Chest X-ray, PA view. Patient: 49 years old, sex M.
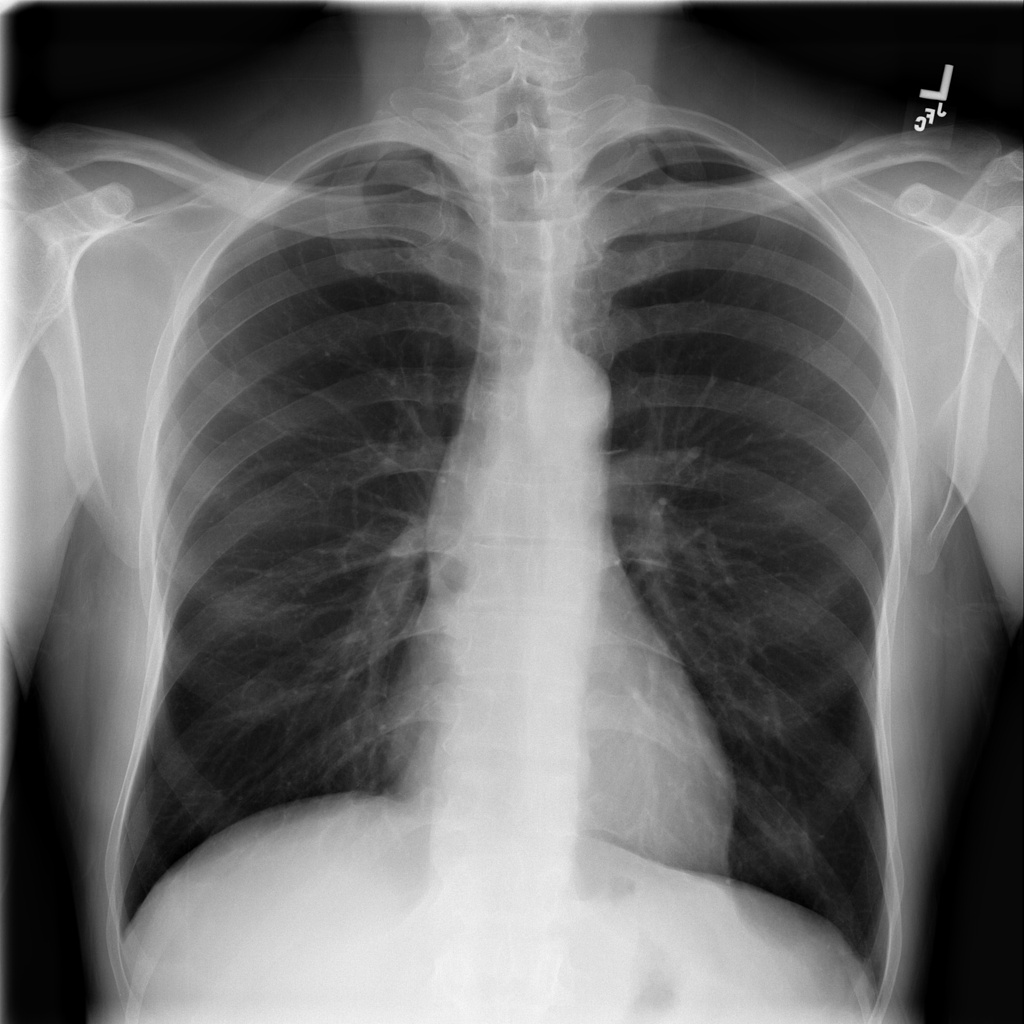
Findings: No Finding